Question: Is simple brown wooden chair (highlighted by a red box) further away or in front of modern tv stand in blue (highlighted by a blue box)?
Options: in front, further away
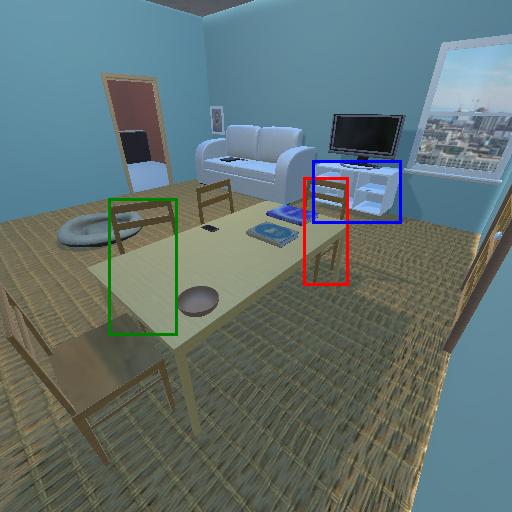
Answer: in front